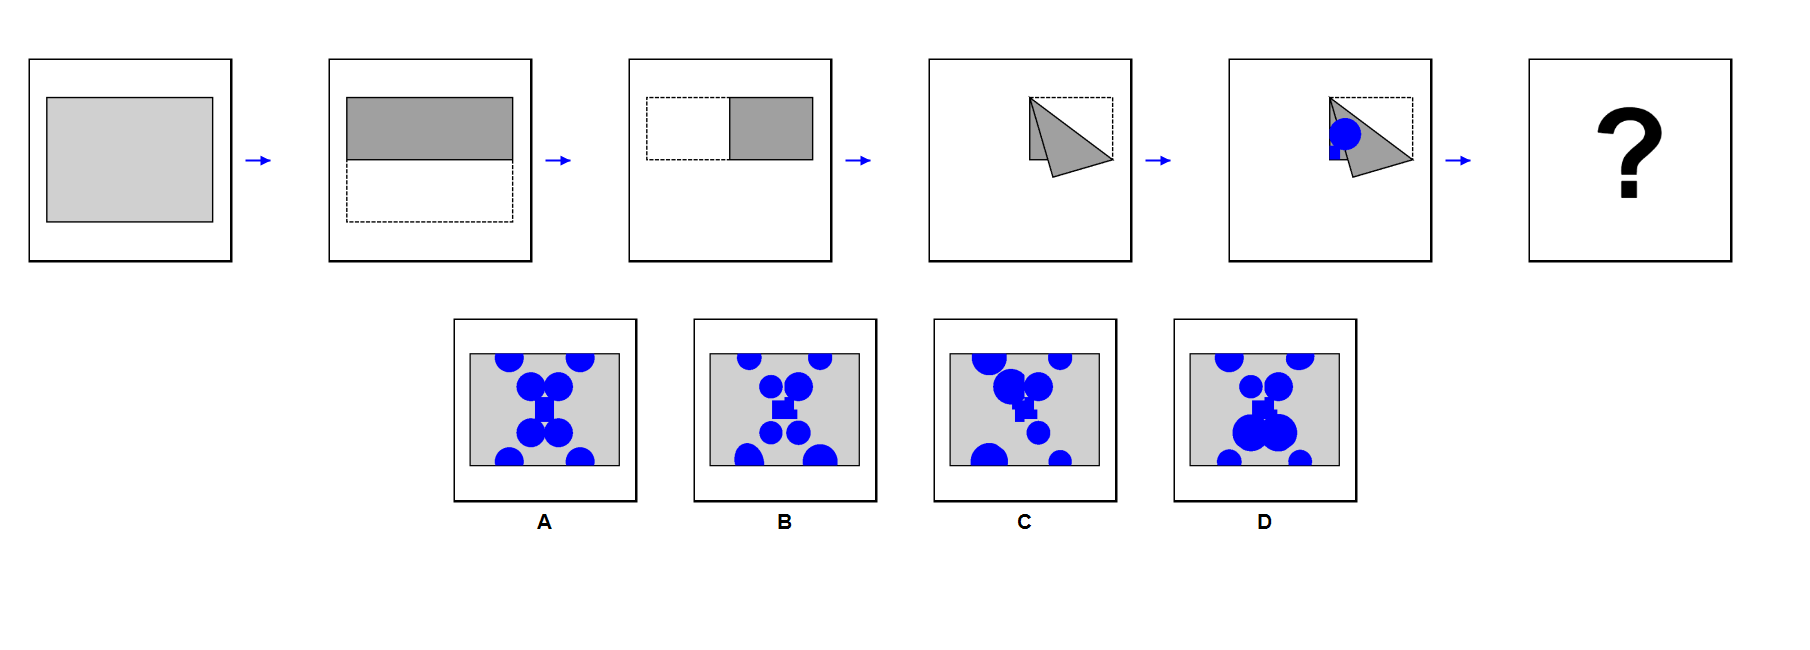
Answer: A